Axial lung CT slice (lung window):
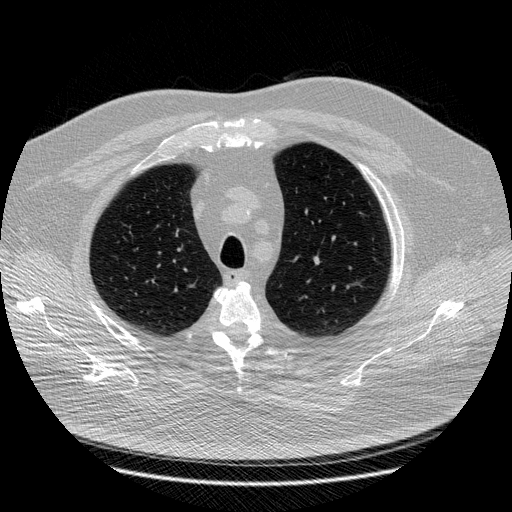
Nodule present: no